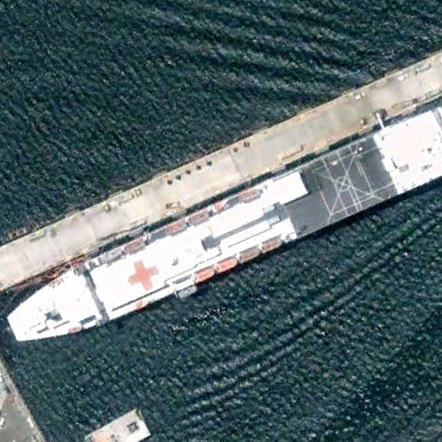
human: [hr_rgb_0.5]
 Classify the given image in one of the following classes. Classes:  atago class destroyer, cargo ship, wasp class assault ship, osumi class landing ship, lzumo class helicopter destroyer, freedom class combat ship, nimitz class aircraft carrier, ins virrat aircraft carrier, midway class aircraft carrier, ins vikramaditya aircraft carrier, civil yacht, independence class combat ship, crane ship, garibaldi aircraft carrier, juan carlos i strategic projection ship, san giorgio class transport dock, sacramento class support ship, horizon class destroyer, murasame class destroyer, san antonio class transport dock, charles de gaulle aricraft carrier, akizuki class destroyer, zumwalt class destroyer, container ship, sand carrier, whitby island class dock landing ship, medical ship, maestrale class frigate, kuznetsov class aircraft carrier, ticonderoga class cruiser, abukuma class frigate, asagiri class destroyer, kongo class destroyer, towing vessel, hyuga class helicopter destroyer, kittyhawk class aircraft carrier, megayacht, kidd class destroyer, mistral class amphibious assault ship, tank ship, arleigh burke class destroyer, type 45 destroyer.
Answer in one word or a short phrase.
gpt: Medical ship